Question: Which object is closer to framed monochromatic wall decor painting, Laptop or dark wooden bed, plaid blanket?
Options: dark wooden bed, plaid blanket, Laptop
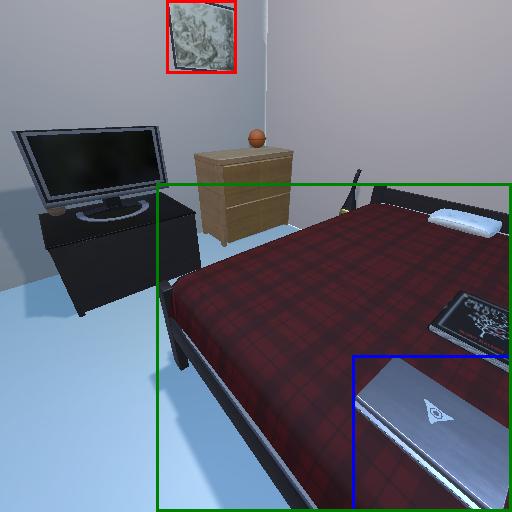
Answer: dark wooden bed, plaid blanket